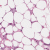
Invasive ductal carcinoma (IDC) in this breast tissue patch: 0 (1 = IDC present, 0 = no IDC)